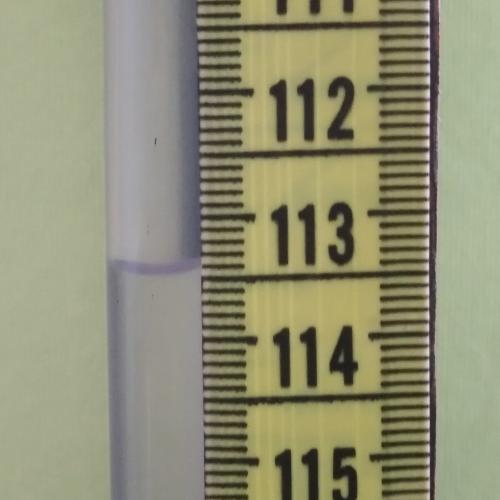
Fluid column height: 113.4 cm